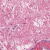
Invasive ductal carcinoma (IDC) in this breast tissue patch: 0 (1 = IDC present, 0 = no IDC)